Question: As we rasterize 3D images at higher and higher resolution, every image element should get proportionally bigger and bigger. However, tick marks stop growing after a while. Is there a way to ensure that tick marks should grown proportionally to the rest of the graphic, like text does?
---
Illustration:
'''
g = Graphics3D[Sphere[], Axes -> True, ImageSize -> 200]
Table[Image[
ImageResize[Rasterize[g, "Image", ImageResolution -> n 72],
Scaled[1/n]], Magnification -> 1], {n, 6}]
'''

'''
Column[Table[
Image[Rasterize[g, "Image", ImageResolution -> n 72], Magnification -> 1],
{n, 6}], Alignment -> Left]
'''
<URL>
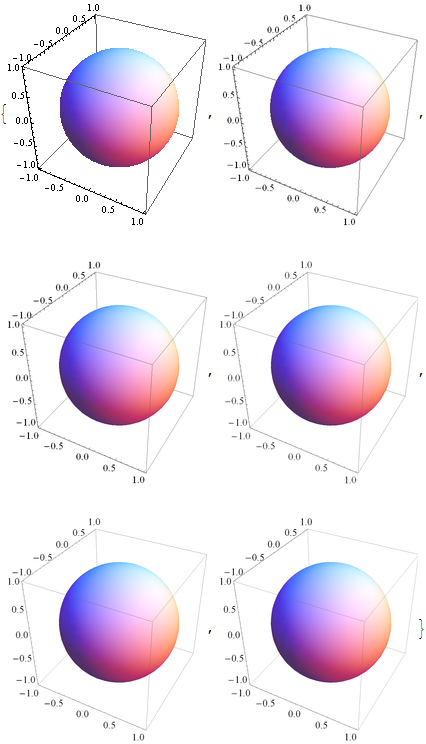
Answer: See <URL> "More information" and "Application" sections. You can specify tick length like this: